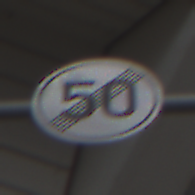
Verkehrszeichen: EndeGeschwindigkeit50
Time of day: MorningAfternoon
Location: Roofed (Urban)
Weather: PartlyCloudy
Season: NotSpecified
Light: Natural